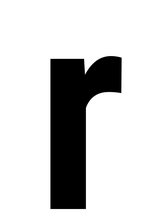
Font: Roboto_Condensed_SemiBold